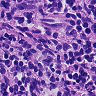
Metastatic tissue present: yes